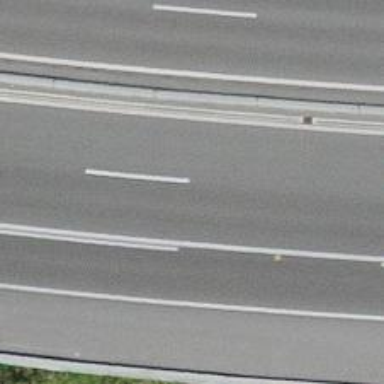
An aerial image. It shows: Asphalt motorway link.